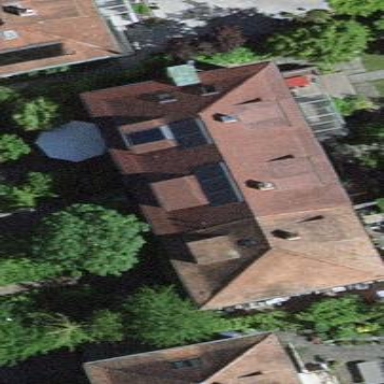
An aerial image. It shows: Terrace building.